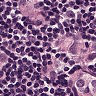
Metastatic tissue present: yes